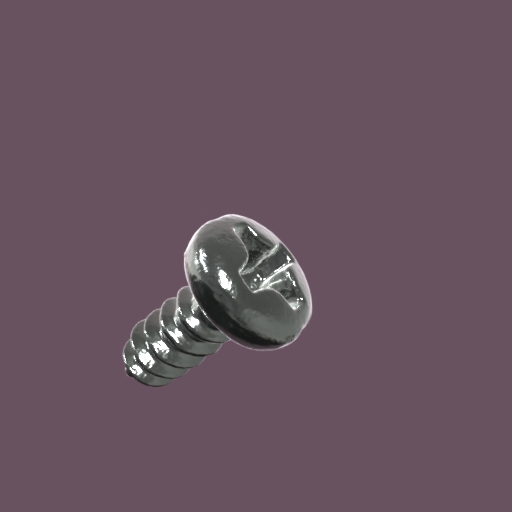
Label: screw